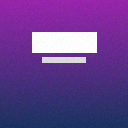
Screen state: on